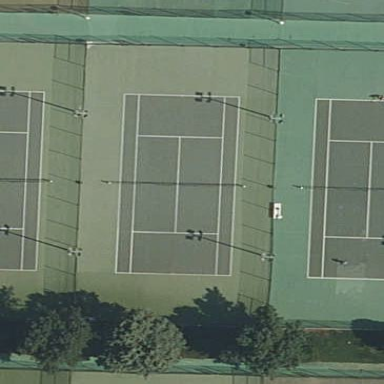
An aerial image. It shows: Tennis court with asphalt surface.